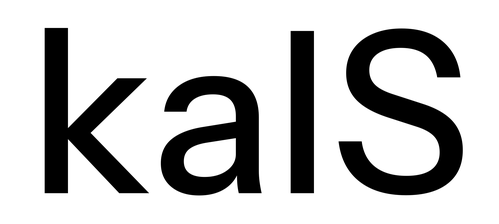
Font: InstrumentSans_Medium